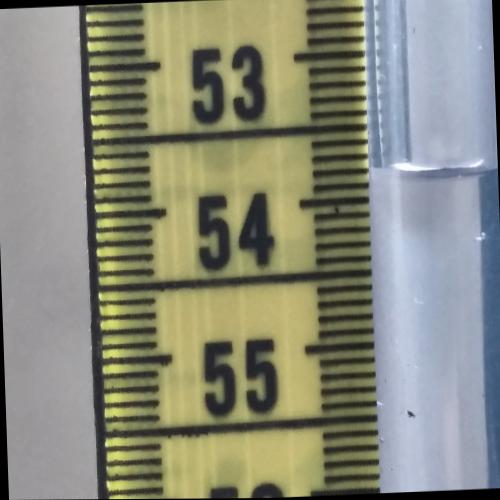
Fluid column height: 53.8 cm